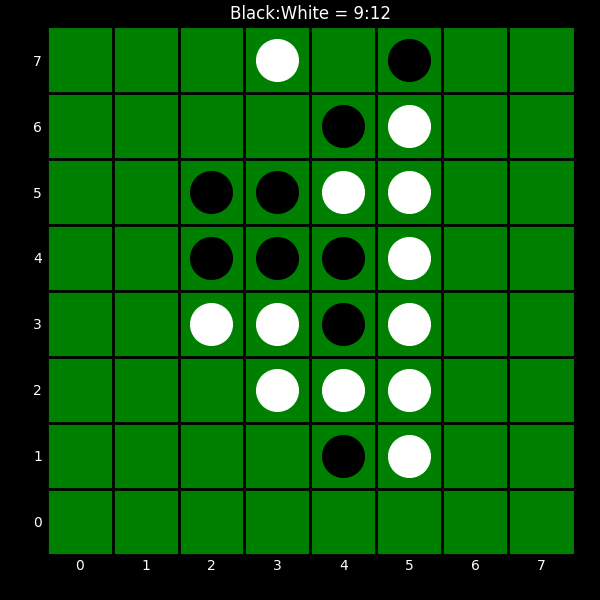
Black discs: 9
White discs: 12